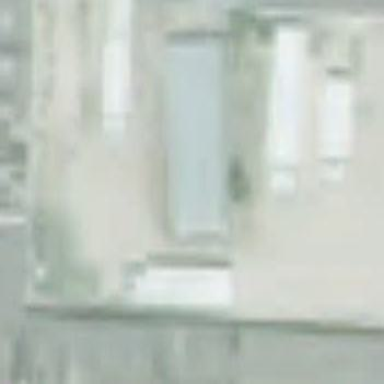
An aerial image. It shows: View of roof of building.